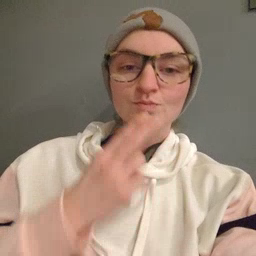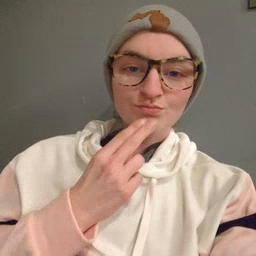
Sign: cute